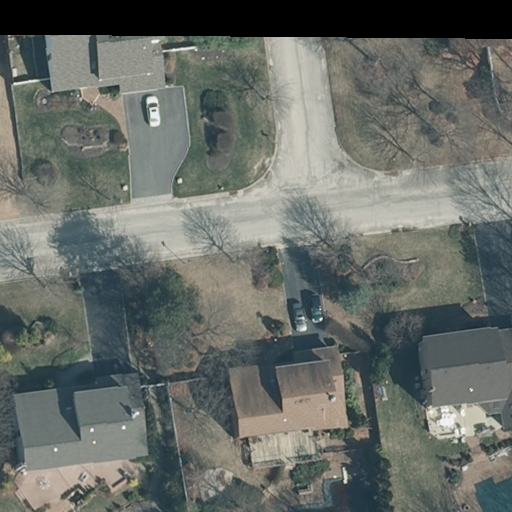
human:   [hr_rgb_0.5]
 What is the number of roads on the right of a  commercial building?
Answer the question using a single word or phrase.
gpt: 0

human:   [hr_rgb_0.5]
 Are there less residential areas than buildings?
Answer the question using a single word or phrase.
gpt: yes

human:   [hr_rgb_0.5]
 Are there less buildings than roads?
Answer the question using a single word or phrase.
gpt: no

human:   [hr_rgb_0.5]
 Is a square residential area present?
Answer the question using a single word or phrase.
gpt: no

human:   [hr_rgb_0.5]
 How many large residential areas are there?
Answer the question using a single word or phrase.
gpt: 1

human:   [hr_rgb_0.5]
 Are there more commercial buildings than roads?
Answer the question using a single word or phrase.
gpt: no

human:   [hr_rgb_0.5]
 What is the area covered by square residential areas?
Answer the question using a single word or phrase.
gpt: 0m2

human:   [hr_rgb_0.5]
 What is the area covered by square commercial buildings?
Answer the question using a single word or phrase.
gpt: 0m2

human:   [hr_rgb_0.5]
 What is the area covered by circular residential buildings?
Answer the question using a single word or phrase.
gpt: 0m2

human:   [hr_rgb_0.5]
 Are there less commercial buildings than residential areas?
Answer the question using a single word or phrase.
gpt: yes

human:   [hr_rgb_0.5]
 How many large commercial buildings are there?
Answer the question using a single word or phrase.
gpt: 0

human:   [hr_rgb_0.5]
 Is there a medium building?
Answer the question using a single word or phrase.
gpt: yes

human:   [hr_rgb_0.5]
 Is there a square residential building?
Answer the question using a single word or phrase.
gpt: no

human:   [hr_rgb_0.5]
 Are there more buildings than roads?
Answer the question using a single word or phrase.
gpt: yes

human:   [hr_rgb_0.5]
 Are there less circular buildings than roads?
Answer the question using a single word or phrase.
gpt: yes

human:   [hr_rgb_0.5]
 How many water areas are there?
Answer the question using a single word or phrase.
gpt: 0

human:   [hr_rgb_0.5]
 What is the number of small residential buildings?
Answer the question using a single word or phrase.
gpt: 1

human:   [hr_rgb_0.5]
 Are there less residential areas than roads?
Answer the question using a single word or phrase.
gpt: yes

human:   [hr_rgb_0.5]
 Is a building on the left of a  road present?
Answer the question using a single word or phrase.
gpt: yes

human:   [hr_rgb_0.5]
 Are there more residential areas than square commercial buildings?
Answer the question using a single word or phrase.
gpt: yes

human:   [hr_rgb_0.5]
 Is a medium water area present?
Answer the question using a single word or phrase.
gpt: no

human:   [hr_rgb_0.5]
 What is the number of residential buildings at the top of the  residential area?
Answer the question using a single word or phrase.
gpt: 2

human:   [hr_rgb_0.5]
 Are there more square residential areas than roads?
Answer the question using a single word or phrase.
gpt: no

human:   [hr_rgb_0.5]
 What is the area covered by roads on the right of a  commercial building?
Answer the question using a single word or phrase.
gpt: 0m2

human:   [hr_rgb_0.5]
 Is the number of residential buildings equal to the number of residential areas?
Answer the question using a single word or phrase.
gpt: no

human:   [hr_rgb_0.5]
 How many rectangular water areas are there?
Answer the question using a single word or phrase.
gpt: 0

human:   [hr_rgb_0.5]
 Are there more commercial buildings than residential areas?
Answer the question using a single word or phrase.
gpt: no

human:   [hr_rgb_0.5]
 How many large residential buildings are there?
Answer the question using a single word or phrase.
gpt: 1

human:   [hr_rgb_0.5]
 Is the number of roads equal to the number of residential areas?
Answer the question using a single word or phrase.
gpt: no

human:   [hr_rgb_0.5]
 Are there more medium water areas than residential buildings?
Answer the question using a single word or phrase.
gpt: no

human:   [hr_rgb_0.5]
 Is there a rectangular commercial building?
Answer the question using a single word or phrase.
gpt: no

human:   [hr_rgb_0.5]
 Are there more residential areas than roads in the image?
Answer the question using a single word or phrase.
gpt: no

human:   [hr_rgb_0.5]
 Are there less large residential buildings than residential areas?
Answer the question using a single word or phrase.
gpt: no

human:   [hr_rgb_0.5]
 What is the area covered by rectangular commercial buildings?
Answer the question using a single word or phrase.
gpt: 0m2

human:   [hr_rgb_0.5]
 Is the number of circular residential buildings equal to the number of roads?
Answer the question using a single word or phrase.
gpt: no

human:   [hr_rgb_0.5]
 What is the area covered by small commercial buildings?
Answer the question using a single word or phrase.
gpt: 0m2